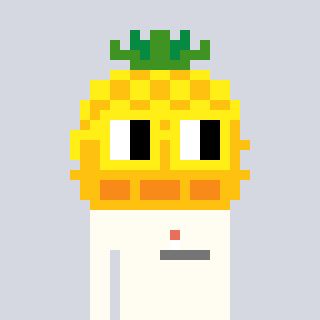
a pixel art character with square yellow glasses, a pineapple-shaped head and a grayscale-colored body on a cool background